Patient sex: F
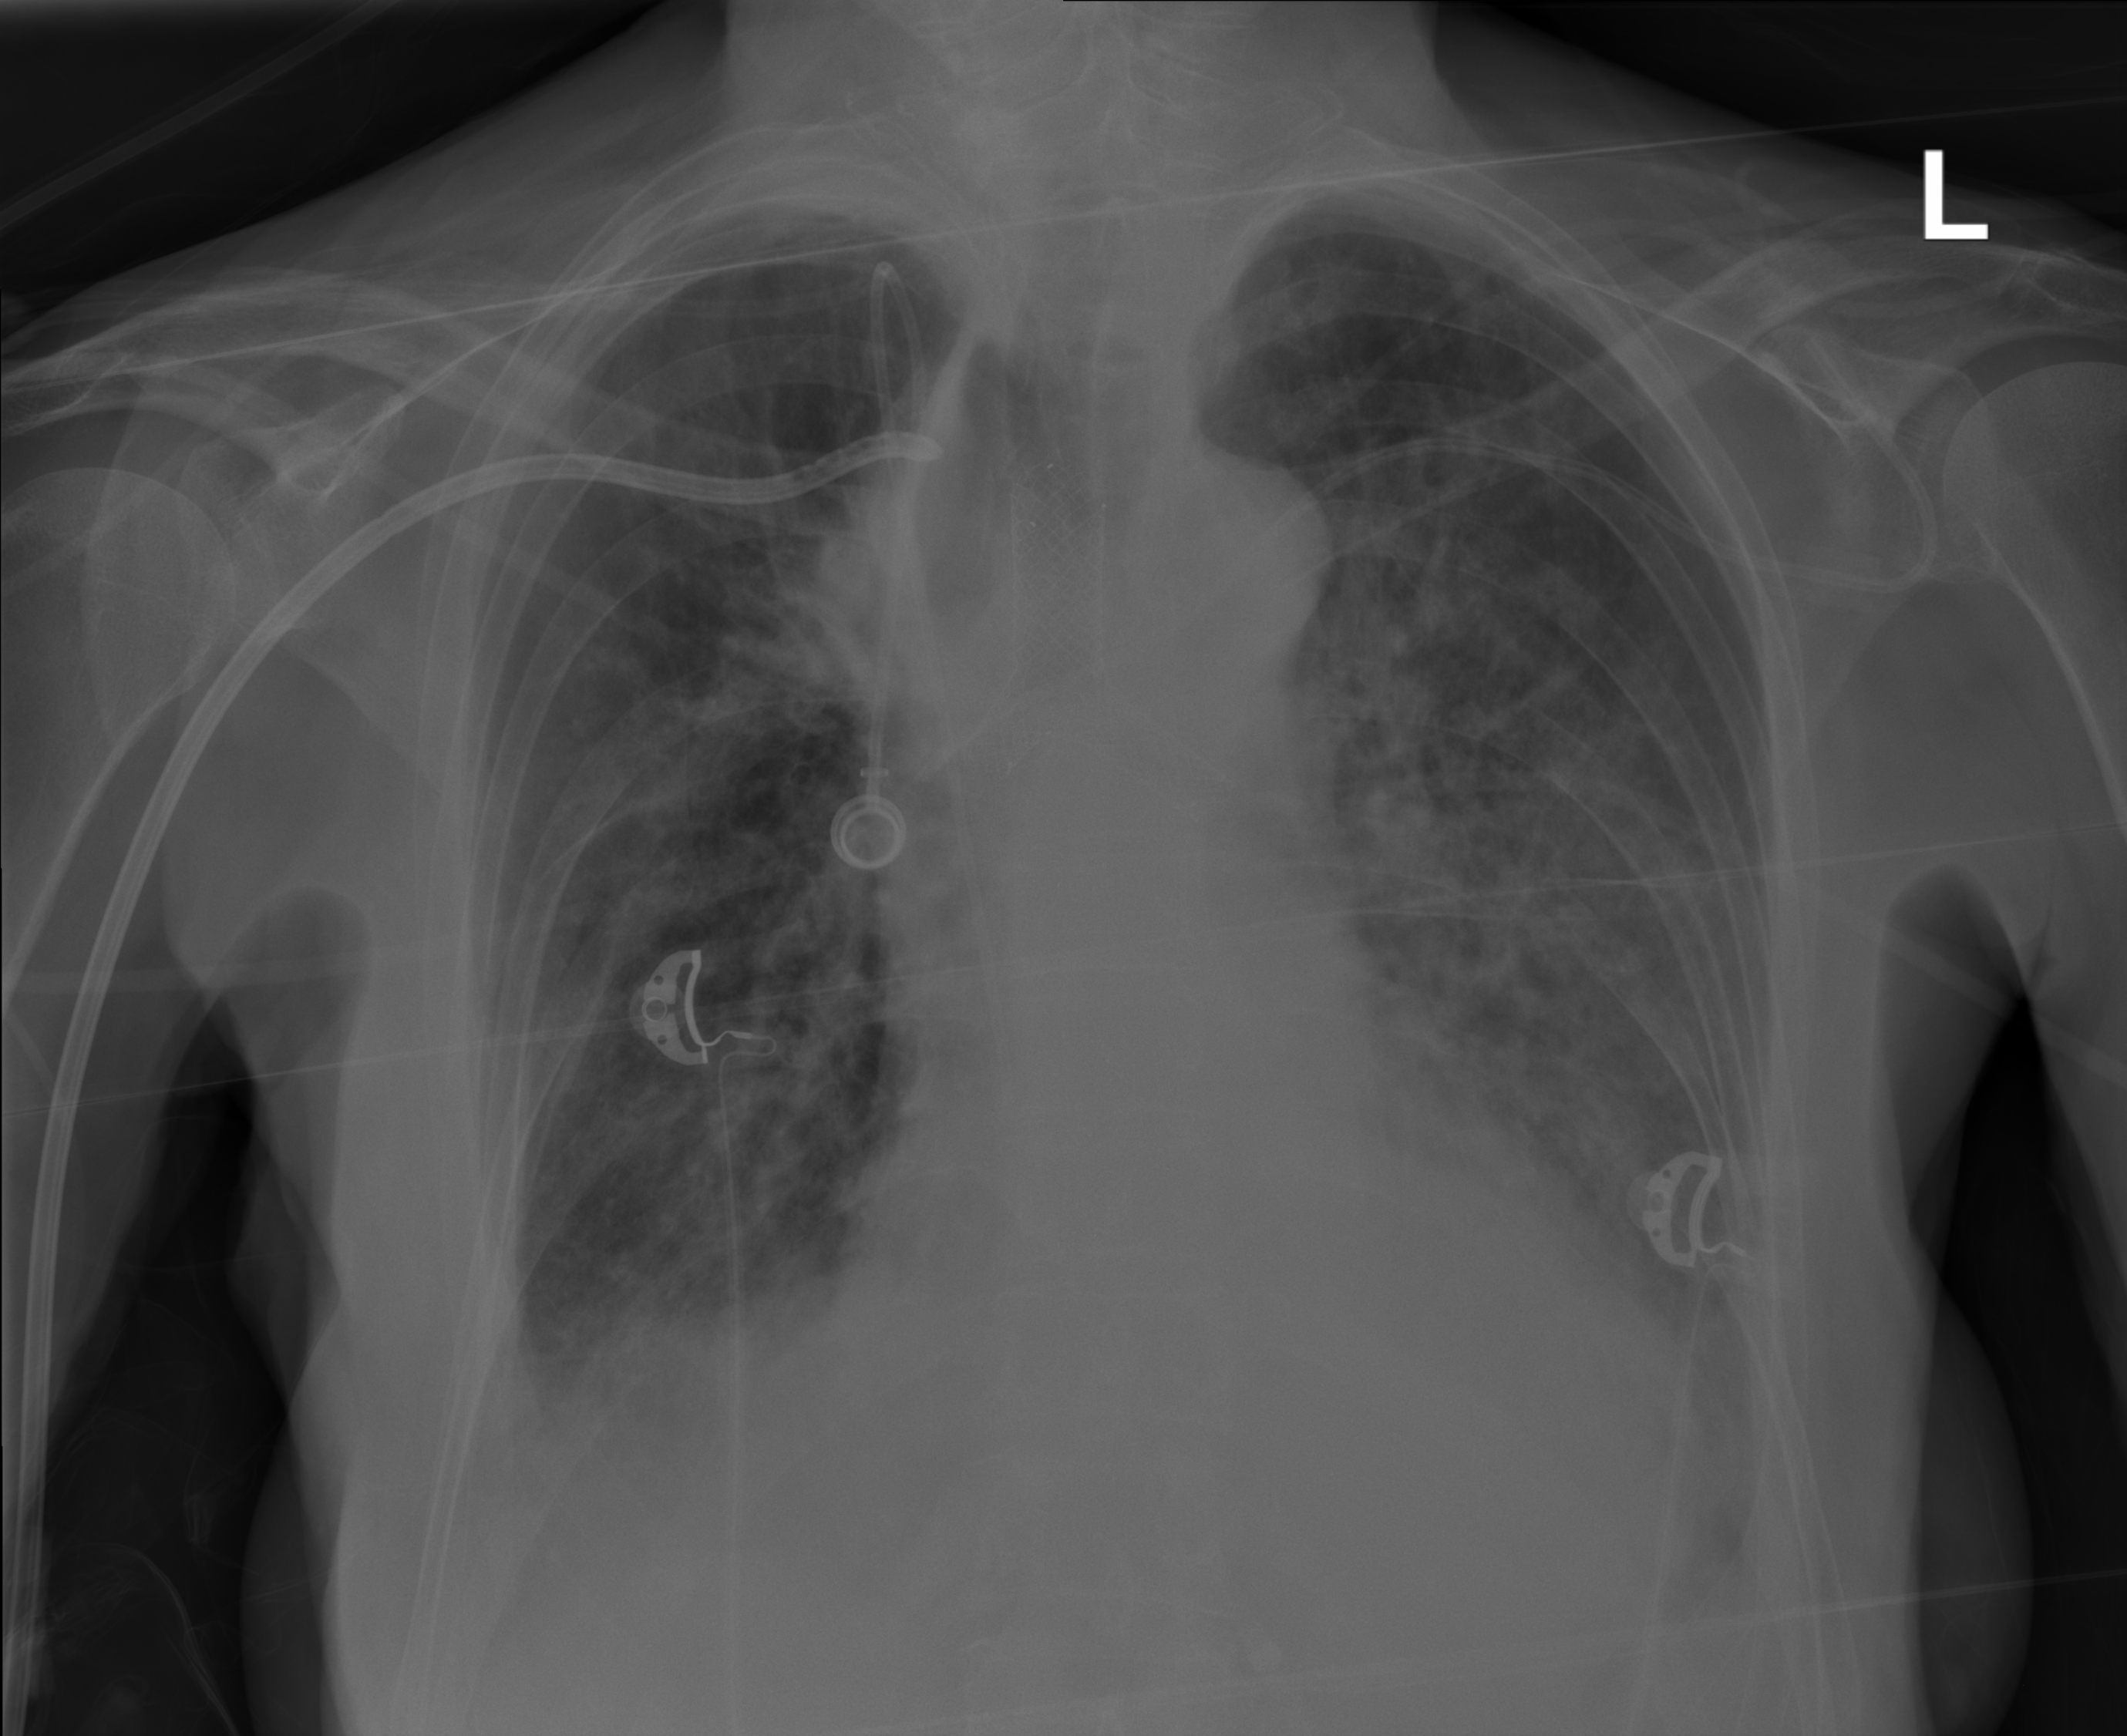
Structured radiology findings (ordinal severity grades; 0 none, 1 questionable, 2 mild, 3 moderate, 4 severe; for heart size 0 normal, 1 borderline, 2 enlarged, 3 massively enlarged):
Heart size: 2
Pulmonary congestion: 2
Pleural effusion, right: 2
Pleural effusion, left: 2
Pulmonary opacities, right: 2
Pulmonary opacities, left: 2
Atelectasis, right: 2
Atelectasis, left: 2